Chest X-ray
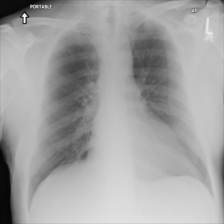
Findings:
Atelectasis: positive
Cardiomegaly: negative
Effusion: negative
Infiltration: negative
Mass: negative
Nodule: negative
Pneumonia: negative
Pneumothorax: negative
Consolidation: negative
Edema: negative
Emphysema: negative
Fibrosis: negative
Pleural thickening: negative
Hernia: negative